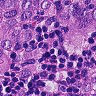
Metastatic tissue present: yes